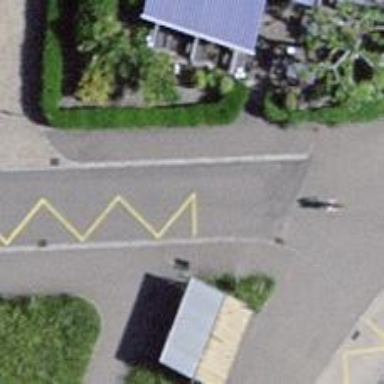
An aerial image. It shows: Asphalt service road with sidewalks on both sides.